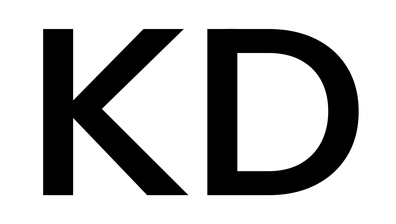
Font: InstrumentSans_SemiBold